Question: I have a .NET 4.5 project with MVC 5 and EF 6, in Visual Studio 2013. I want to have transforms for app.config.
I've installed the SlowCheetah project via NuGet, and (supposedly)<URL> now I should be able to right-click on App.config and see the option Add Transform. But I don't.

Does anyone know what are the possible reasons for this?
I've checked that the package is installed in both projects in my solution, restarted, rebuilt, etc.
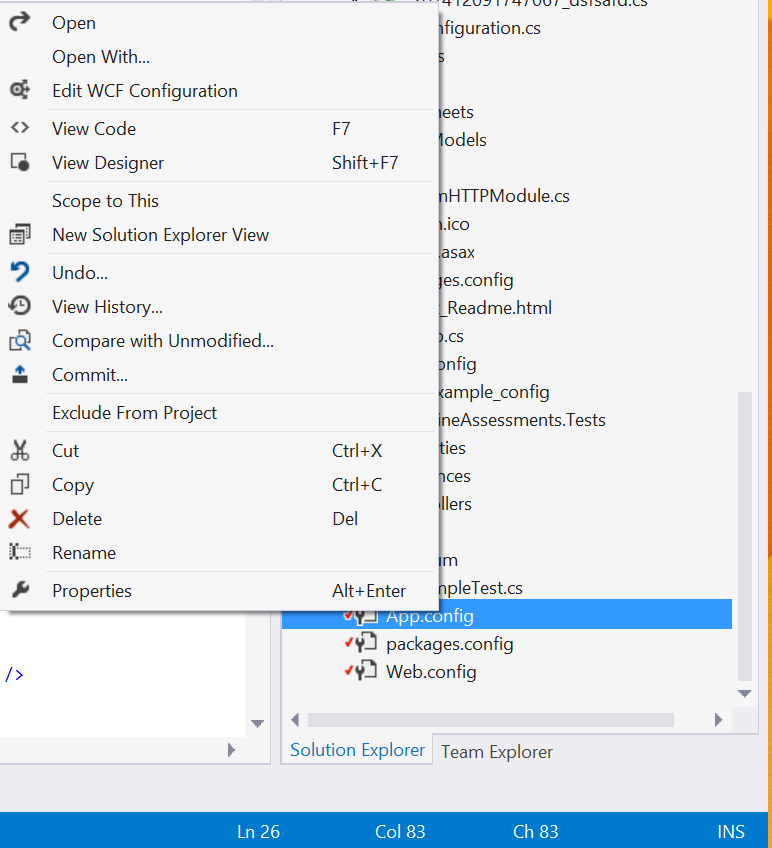
Answer: I had to do the following before it worked:
1. Install the package from their site instead of from NuGet
2. Restart VS
Then the Add Transform option started showing up in the drop-down menu.